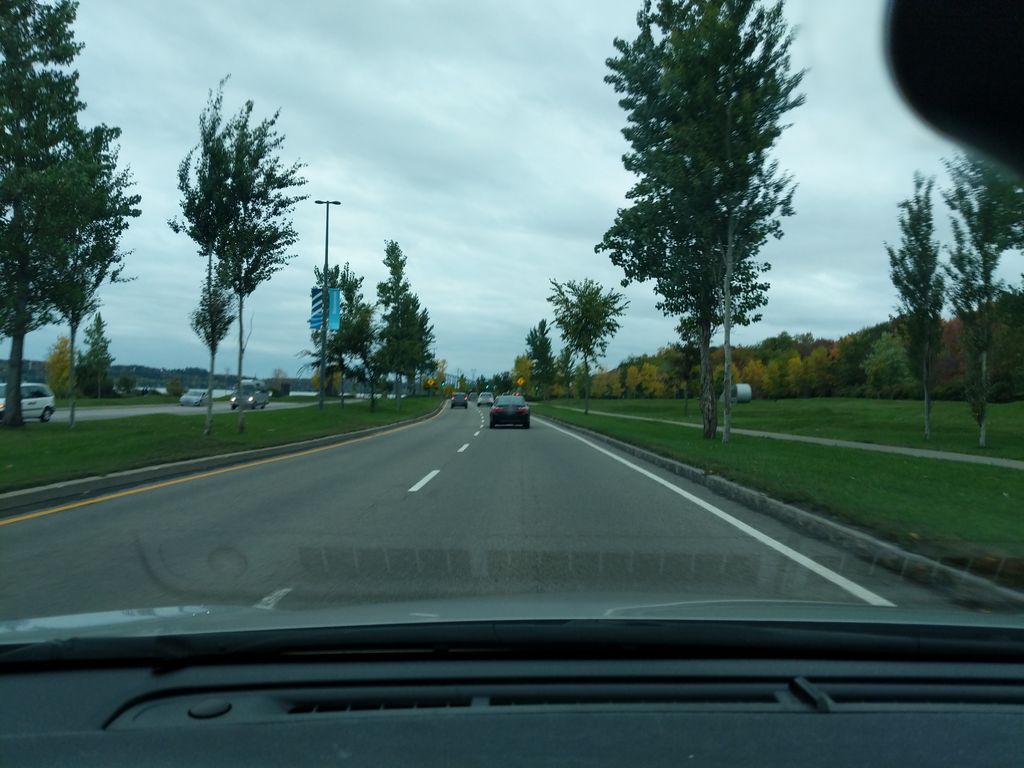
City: quebec_city